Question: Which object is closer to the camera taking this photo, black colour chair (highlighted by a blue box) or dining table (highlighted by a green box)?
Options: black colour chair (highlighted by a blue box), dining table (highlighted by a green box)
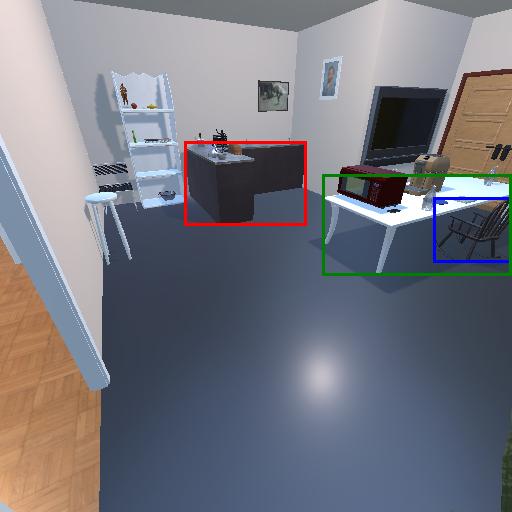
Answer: black colour chair (highlighted by a blue box)